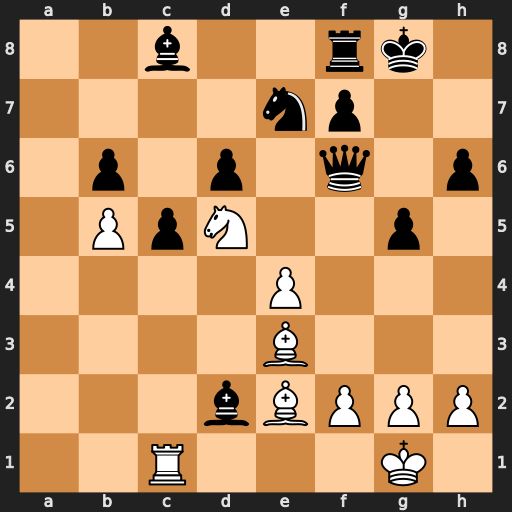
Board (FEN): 2b2rk1/4np2/1p1p1q1p/1PpN2p1/4P3/4B3/3bBPPP/2R3K1
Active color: w
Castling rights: -
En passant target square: -
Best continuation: Nxf6+ Kg7 Nh5+ Kg6 Bxd2